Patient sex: M
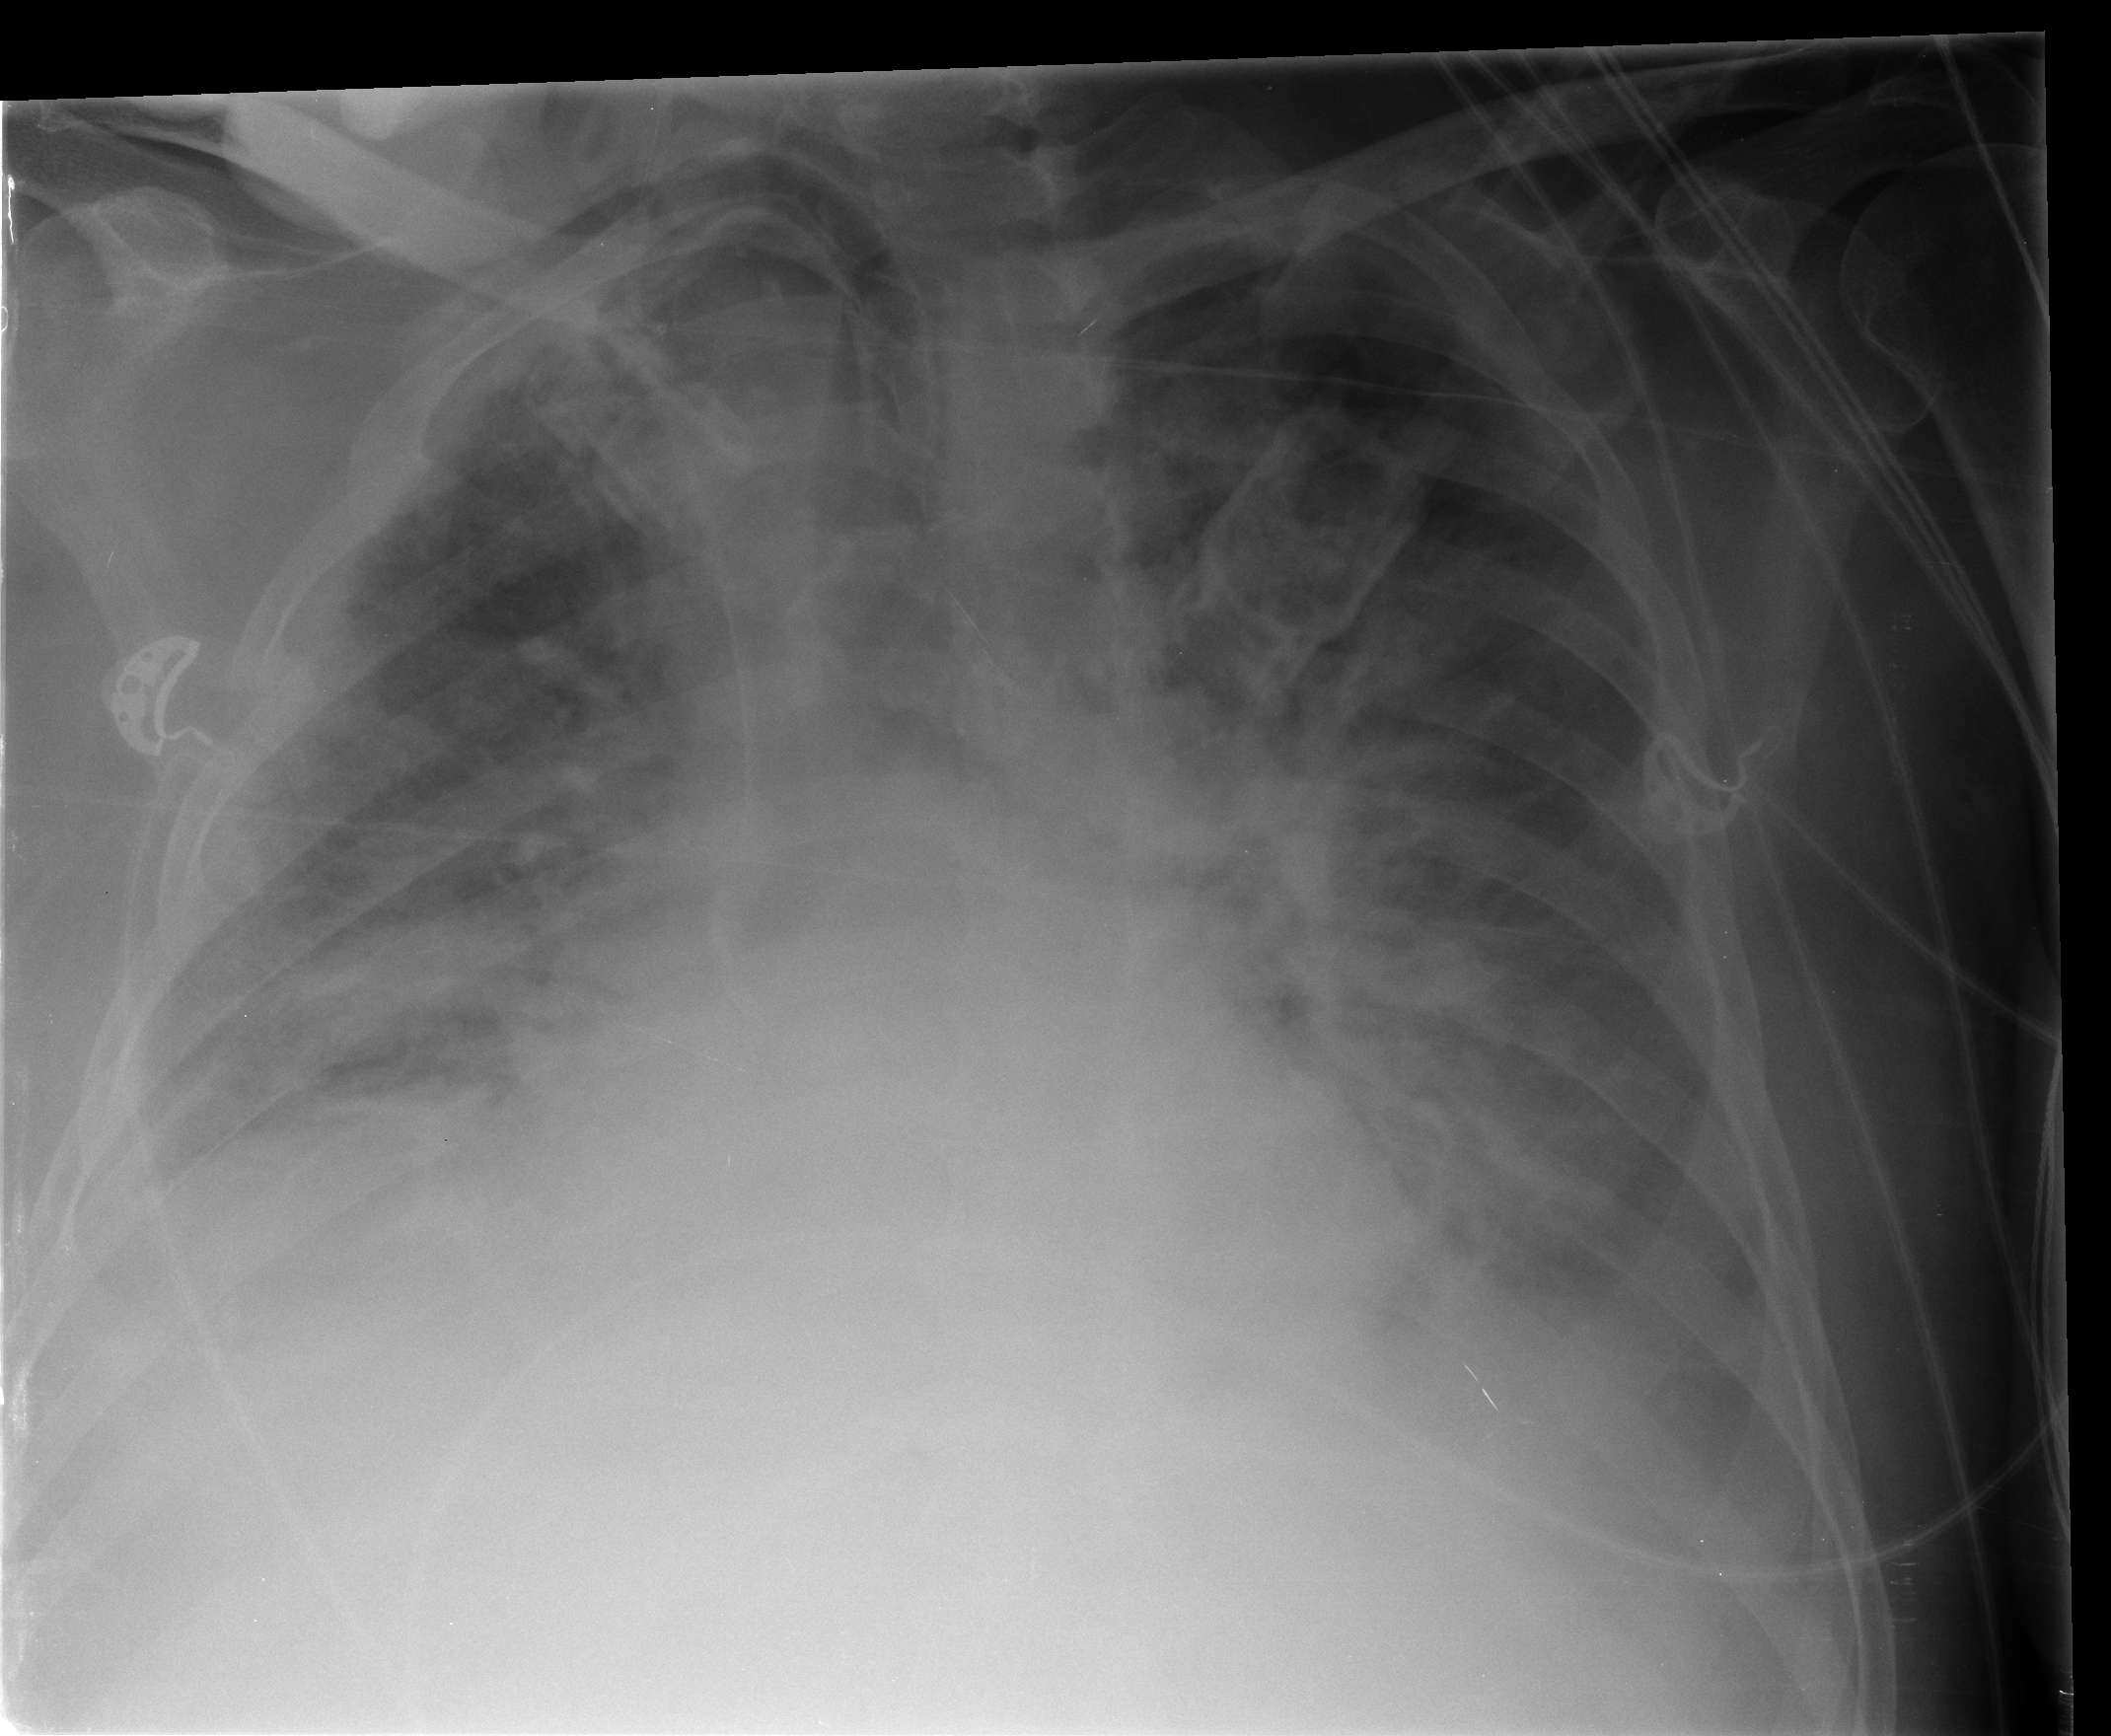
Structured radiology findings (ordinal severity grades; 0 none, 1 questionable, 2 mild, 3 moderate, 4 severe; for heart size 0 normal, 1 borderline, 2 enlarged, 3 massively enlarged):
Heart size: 1
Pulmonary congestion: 3
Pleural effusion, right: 2
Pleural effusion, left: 2
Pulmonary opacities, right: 3
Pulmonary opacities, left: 3
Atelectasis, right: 3
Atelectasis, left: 3